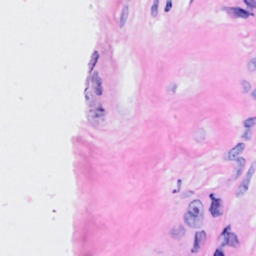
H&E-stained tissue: Breast